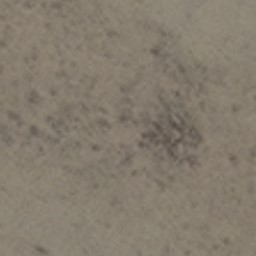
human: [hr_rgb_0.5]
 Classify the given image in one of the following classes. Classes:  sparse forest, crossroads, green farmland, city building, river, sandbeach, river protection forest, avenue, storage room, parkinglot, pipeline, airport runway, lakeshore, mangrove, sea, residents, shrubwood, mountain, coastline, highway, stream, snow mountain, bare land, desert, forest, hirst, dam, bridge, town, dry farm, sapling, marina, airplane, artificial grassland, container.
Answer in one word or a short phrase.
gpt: bare land